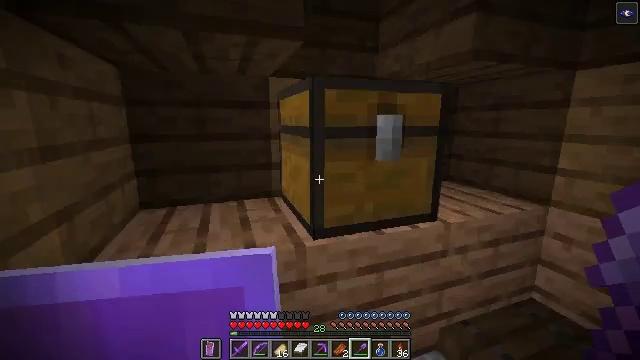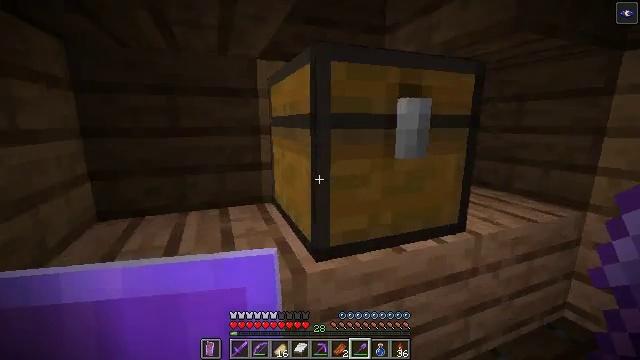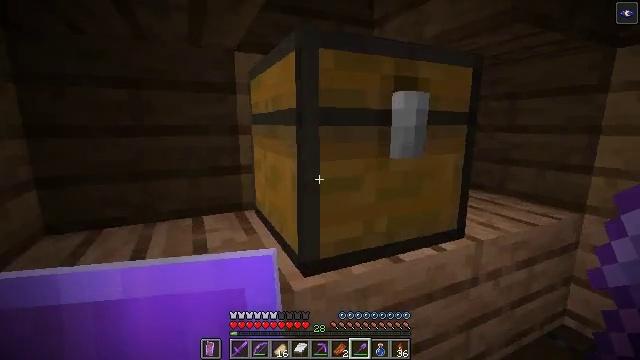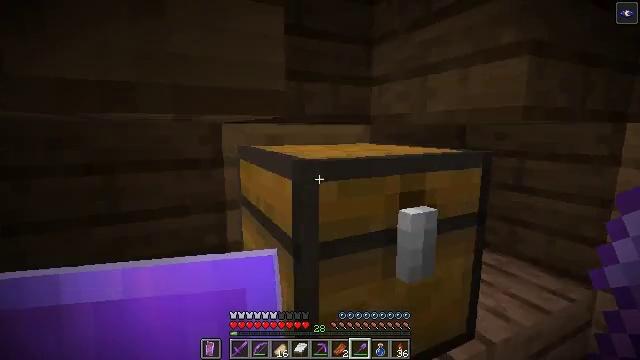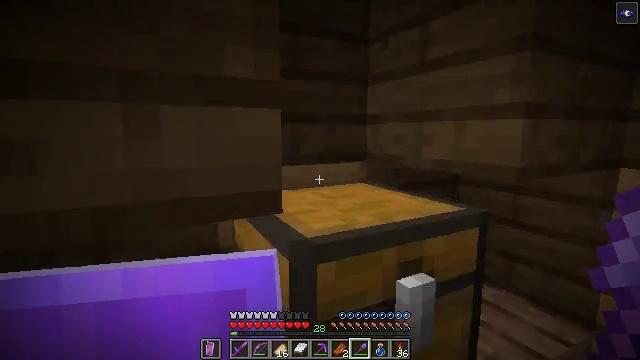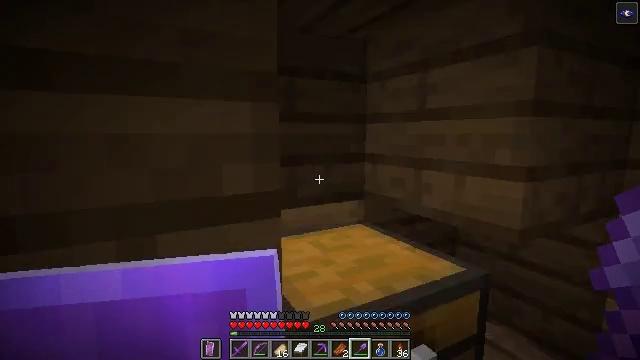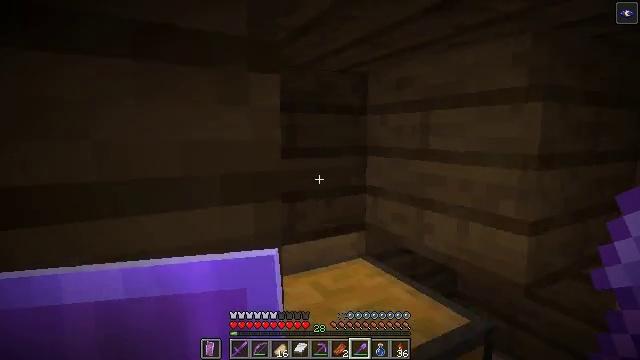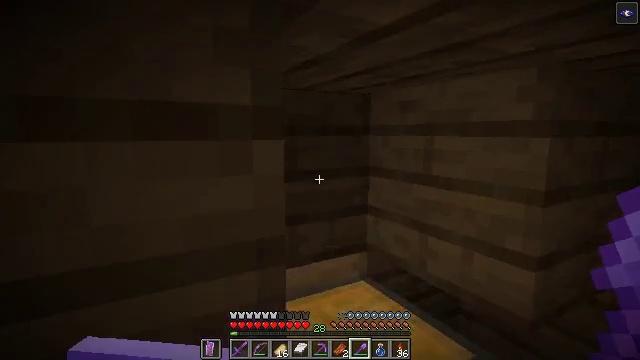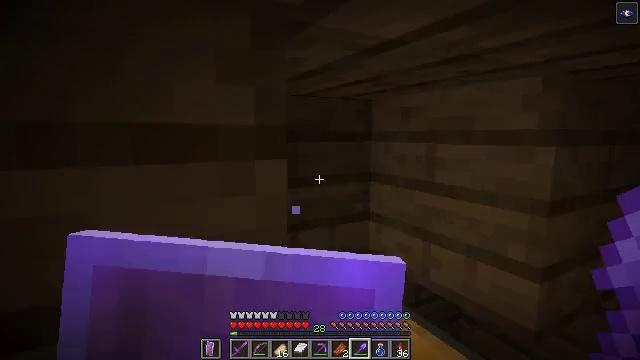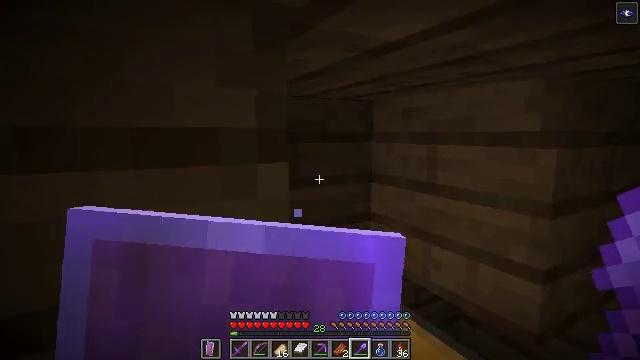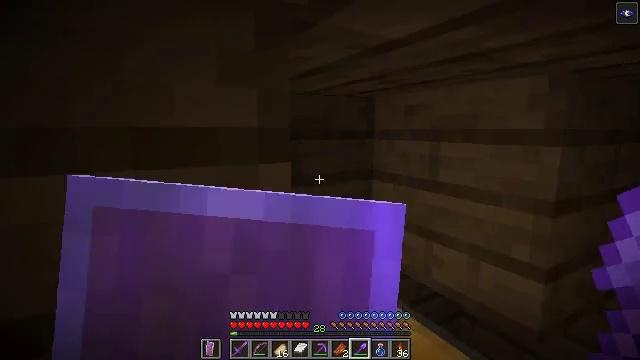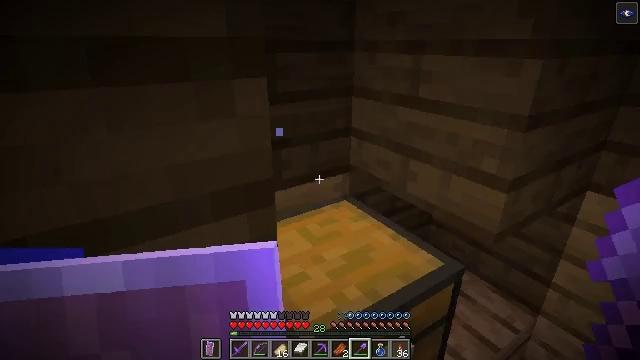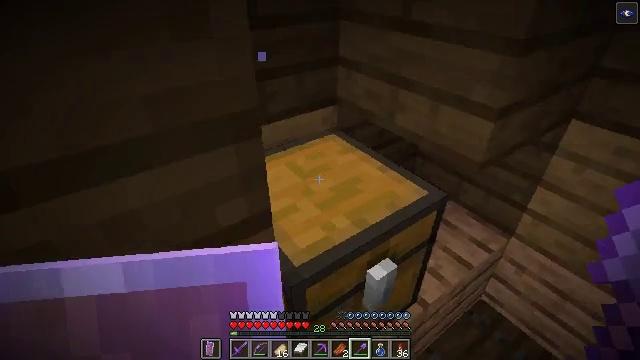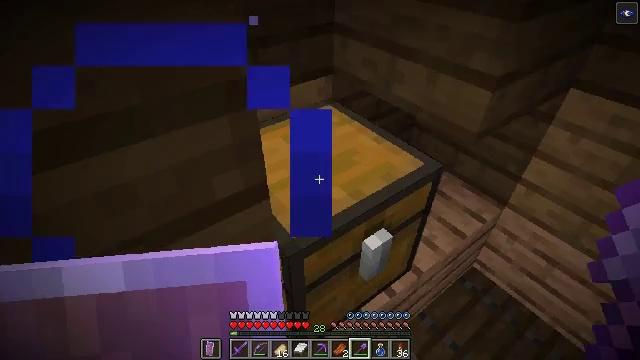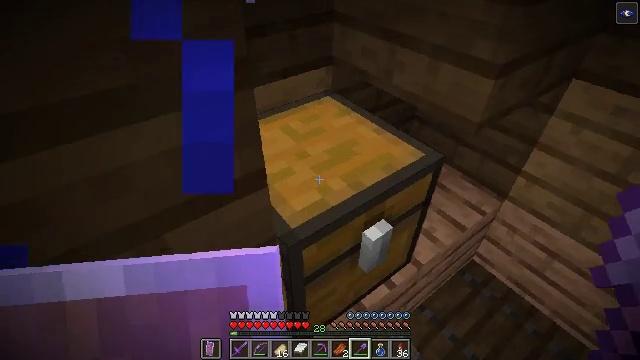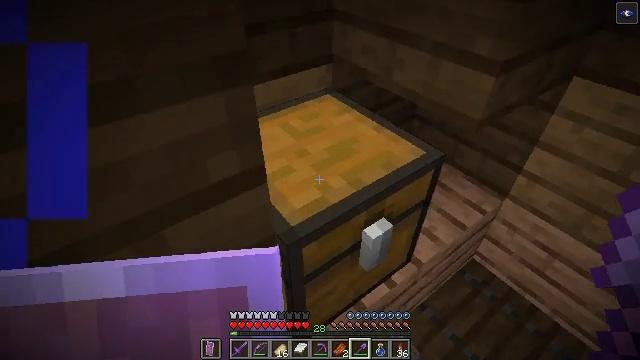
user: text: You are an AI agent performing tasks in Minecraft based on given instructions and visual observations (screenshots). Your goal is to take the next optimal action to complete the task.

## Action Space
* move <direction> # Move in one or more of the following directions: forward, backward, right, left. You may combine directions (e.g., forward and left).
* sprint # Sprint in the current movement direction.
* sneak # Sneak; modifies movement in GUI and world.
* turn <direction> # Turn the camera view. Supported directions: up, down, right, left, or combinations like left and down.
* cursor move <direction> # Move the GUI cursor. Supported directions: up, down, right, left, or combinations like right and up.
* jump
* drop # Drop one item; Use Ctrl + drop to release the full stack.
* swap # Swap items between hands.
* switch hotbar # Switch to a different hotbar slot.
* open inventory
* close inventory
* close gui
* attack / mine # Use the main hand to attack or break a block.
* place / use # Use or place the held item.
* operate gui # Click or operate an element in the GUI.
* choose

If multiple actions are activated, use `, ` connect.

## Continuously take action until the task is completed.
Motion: motion action
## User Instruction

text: Break the gravel block.
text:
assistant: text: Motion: turn right
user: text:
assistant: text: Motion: turn right and up
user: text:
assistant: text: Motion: turn right and up
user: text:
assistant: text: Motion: turn right, jump
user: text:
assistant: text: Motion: jump
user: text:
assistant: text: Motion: jump
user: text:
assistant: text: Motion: use / place, jump
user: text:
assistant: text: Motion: use / place, jump
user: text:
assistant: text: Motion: use / place, jump
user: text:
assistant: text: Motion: use / place
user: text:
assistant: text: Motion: turn right and down
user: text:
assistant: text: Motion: turn right and down
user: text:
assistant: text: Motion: turn down
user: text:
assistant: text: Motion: no_op
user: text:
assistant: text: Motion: no_op
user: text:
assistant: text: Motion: no_op
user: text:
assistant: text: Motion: no_op
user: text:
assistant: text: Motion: no_op
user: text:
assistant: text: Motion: use / place
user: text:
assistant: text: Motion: use / place
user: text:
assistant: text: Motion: use / place
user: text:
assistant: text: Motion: no_op
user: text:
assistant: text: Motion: no_op
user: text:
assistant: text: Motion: no_op
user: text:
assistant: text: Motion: no_op
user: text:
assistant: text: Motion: no_op
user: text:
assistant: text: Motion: no_op
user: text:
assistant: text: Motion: no_op
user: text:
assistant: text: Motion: no_op
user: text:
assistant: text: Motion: no_op